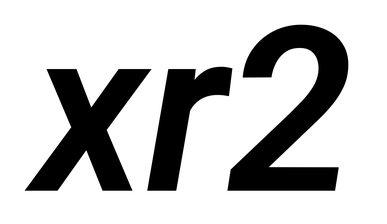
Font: Roboto-Italic_SemiBold_Italic